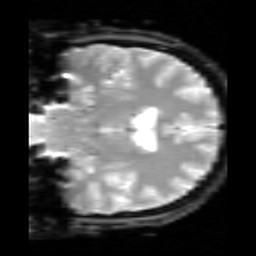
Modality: inplaneT2
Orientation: coronal
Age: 22
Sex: female
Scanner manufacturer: siemens
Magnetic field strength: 2.894 T
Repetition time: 5 s
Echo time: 0.033 s